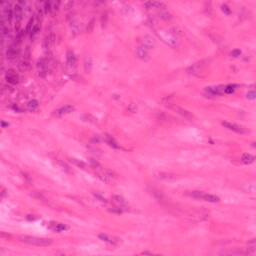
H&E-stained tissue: Colon